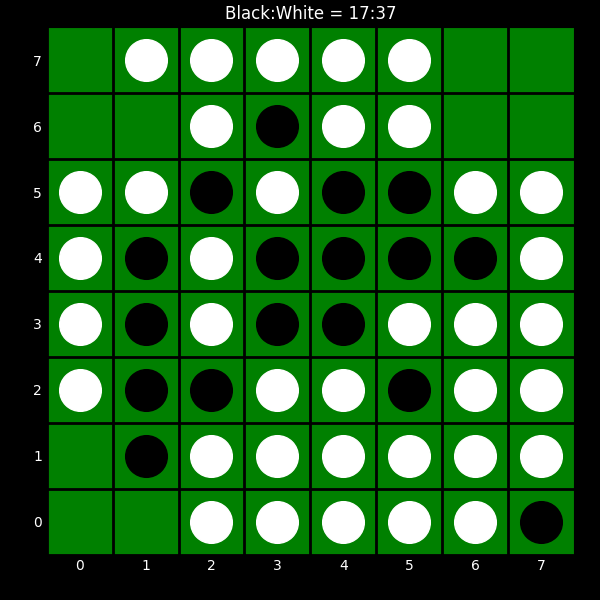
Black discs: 17
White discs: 37